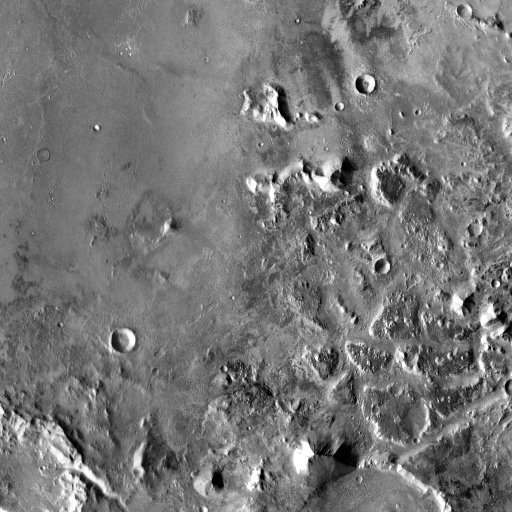
Crater classes present: Background, Other